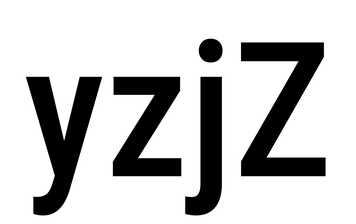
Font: Roboto_Condensed_Medium